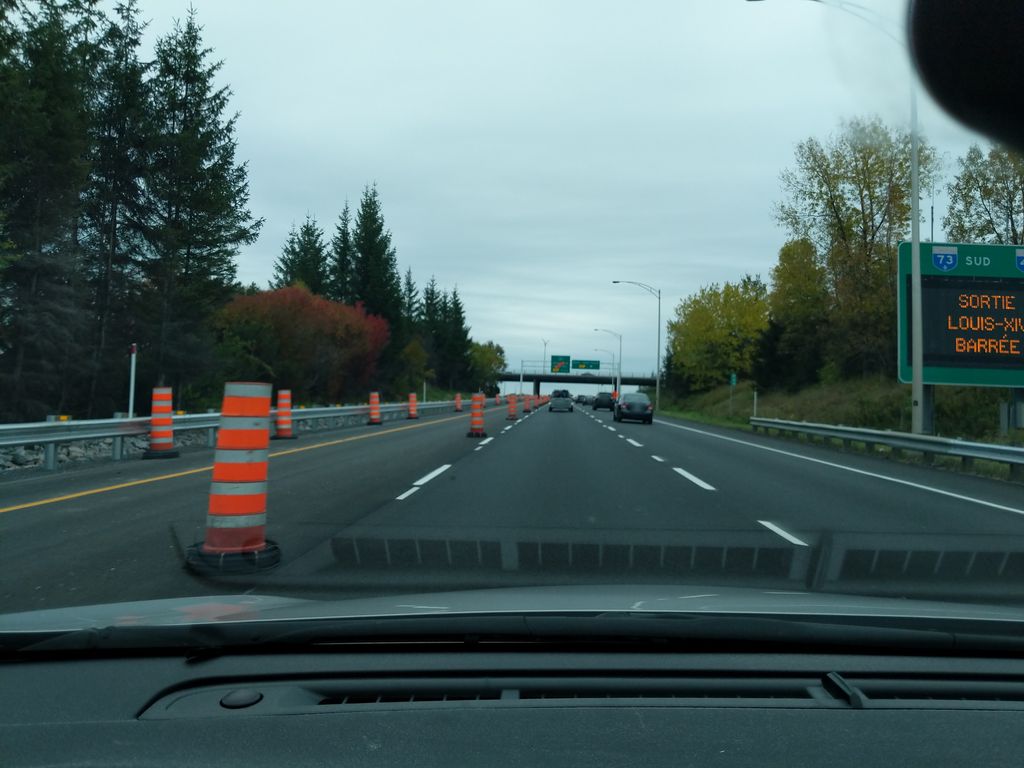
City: quebec_city